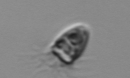
Label: Balanion